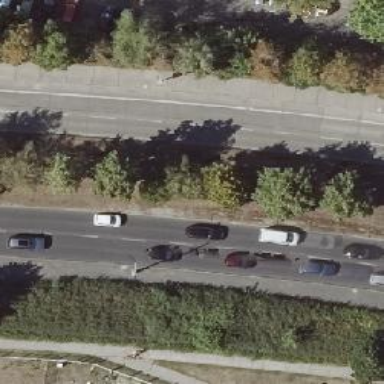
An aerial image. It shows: Avenue lined with broadleaved deciduous trees.